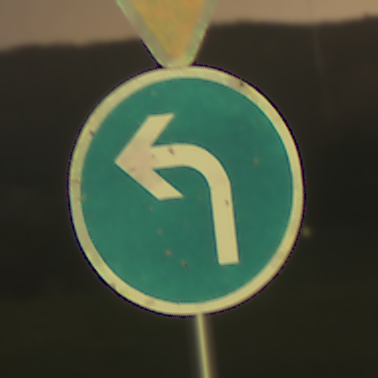
Verkehrszeichen: VorgeschriebeneFahrtrichtungLinks
Zusatzzeichen oben: VorfahrtGewaehren
Umgebung: Outdoor, Suburban
Tageszeit: Night
Wetter: Clear
Licht: Artificial
Jahreszeit: NotSpecified
Kontrast: MediumContrast